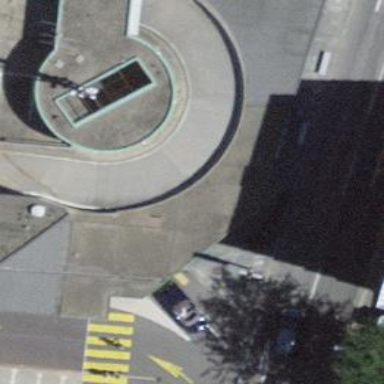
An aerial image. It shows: Entrance to multi-storey parking facility.